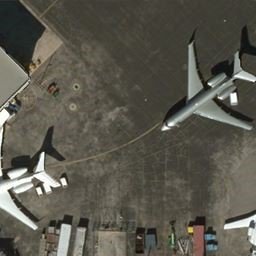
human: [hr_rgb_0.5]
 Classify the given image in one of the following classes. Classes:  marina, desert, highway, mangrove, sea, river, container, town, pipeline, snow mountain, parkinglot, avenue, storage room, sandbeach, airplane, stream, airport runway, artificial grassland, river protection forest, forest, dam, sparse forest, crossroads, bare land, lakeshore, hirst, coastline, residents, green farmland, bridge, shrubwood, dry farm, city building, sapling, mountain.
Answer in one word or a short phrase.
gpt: airplane